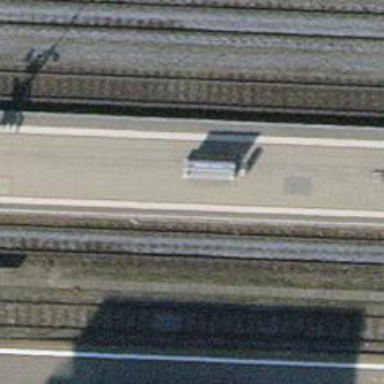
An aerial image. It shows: Bench.